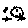
Label: moon